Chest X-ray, AP view. Patient: 45 years old, sex M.
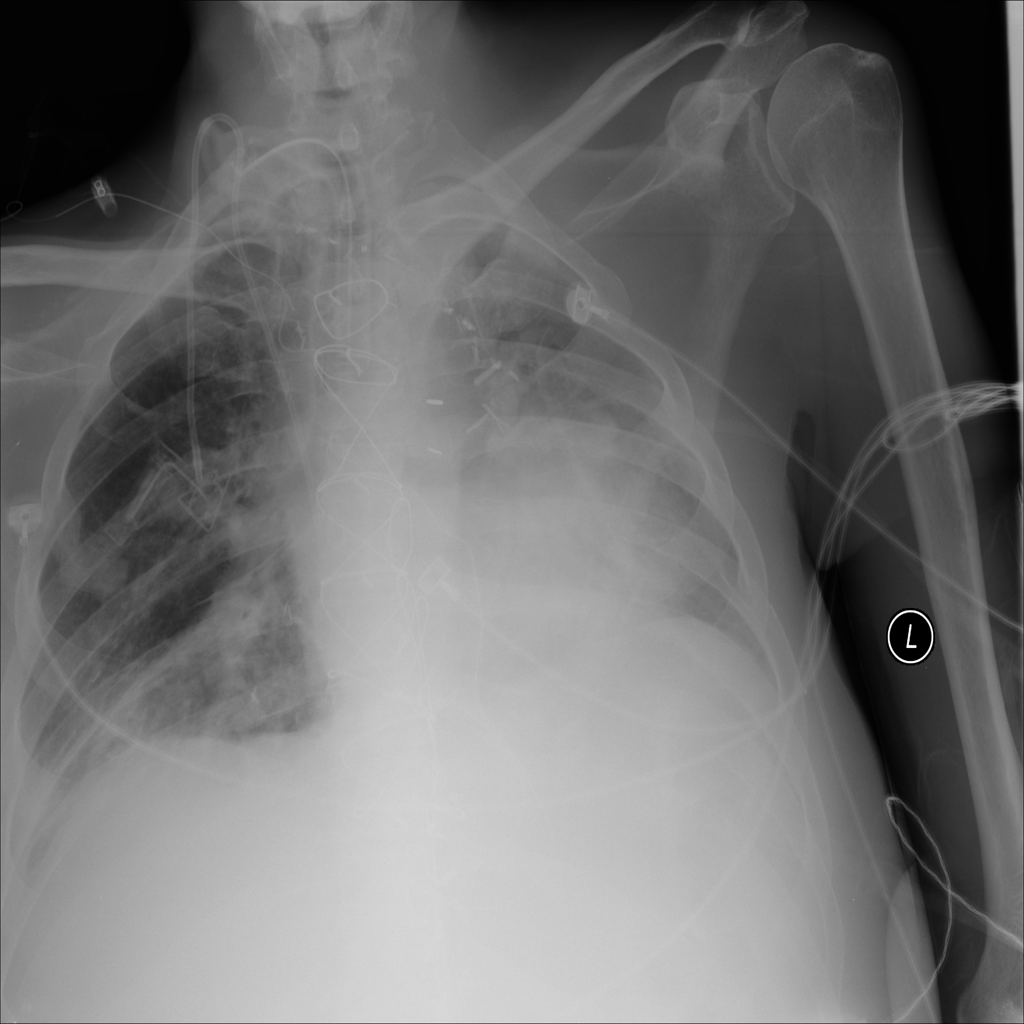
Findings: No Finding